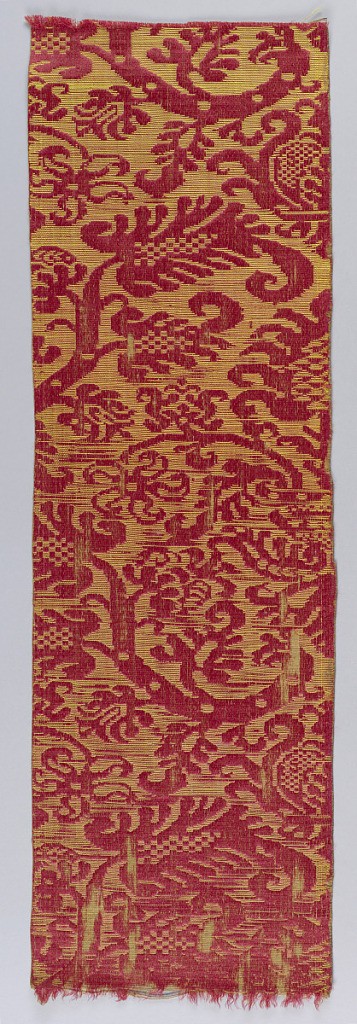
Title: Textile
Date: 17th century
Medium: silk and linen Technique: plain compound satin weave
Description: Brocatelle type with pattern of stylized stems and leaves reserved in red satin on a ground of gold produced by extra yellow silk wefts floated over the surface of the red satin.  Main wefts are coarse linen.